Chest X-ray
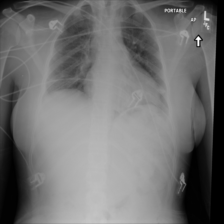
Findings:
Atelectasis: positive
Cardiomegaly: negative
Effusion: negative
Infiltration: negative
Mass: negative
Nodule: negative
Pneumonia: negative
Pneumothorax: negative
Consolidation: negative
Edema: negative
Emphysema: negative
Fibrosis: negative
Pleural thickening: negative
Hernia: negative